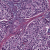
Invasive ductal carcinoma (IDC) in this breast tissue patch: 0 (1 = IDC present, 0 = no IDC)